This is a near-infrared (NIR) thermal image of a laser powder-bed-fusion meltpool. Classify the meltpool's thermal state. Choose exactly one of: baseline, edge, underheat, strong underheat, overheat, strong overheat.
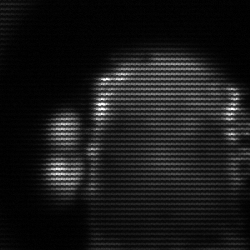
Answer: baseline